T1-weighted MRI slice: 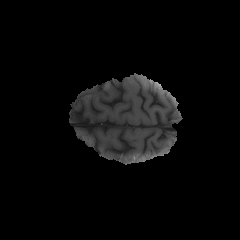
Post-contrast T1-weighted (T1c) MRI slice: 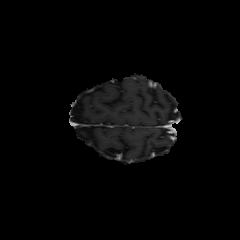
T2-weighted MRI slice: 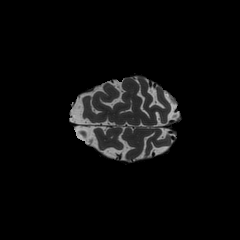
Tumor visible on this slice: no